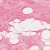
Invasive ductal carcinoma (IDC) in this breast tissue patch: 0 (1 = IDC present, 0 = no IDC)